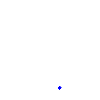
Particle: kaon